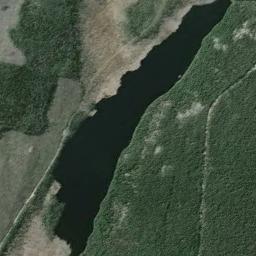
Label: lake